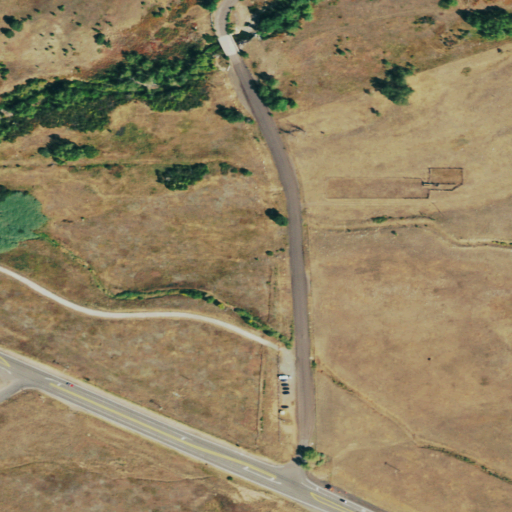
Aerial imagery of valley in Colorado named Coal Creek Canyon containing grassland, shrub, open development, low intensity development, medium intensity development, woody wetlands, and herbaceous wetlands